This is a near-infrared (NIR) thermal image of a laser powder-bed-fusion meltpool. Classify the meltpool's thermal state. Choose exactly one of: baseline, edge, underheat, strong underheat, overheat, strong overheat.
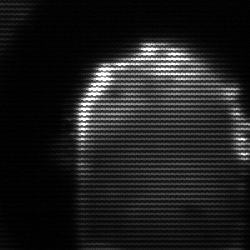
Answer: baseline